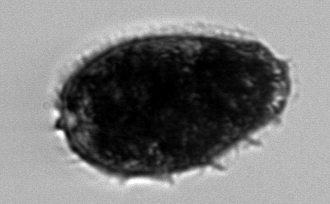
Label: Pleuronema